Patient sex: M
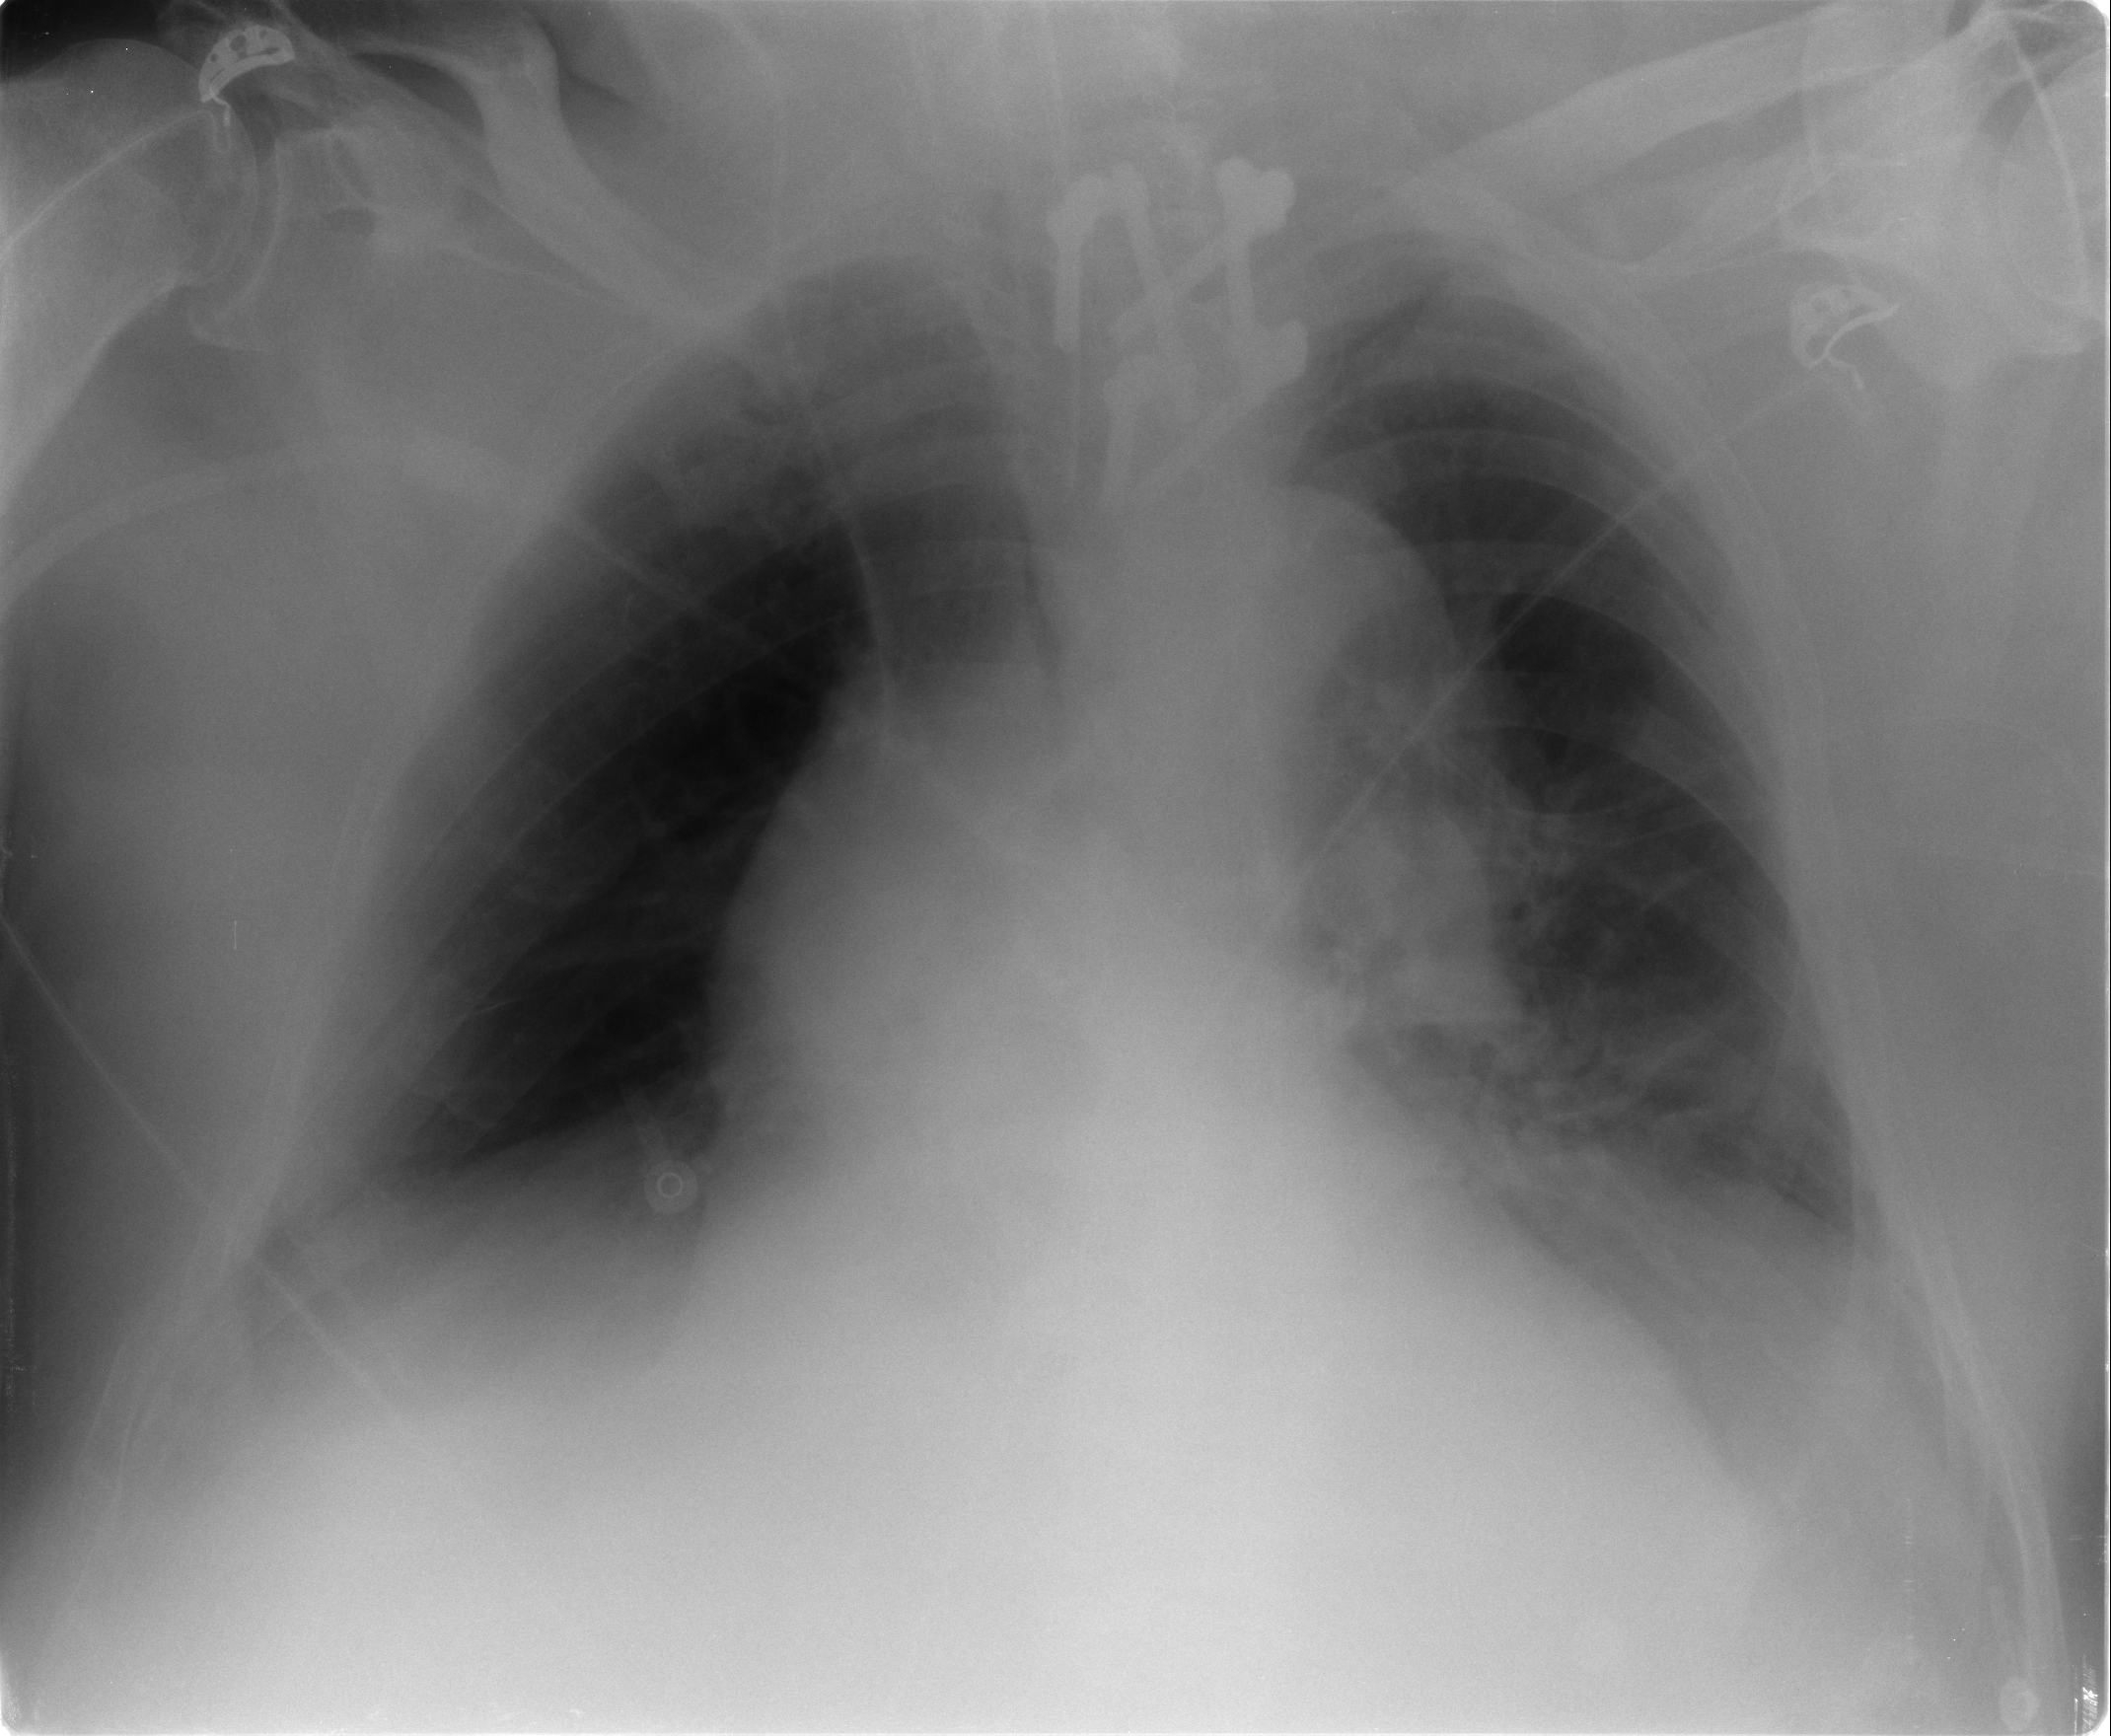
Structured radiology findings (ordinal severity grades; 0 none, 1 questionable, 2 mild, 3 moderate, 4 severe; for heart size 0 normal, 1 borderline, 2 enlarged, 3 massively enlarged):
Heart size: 2
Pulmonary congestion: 2
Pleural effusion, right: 2
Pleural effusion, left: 2
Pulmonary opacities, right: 0
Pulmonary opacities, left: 0
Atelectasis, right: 2
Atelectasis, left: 2